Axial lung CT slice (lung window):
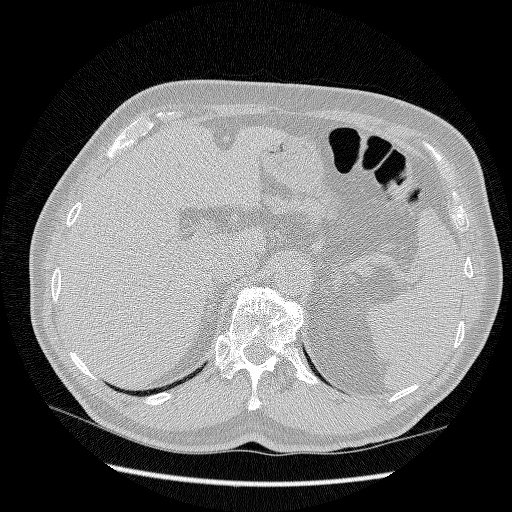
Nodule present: no